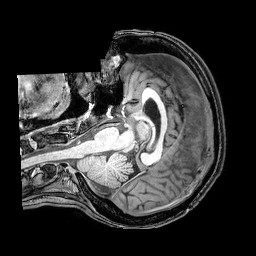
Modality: T1w
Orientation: axial
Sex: female
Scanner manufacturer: philips
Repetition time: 0.008087 s
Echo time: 0.0037 s